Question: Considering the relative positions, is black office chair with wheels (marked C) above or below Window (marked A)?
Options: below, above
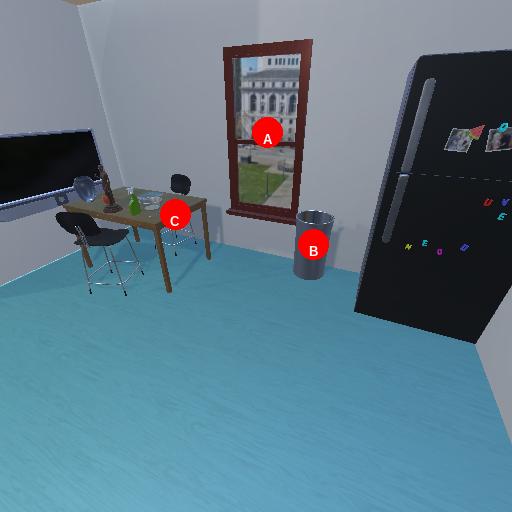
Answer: below